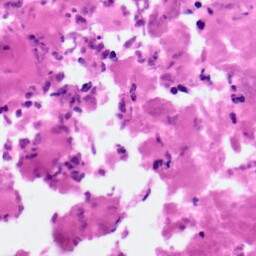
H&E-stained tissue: Pancreatic